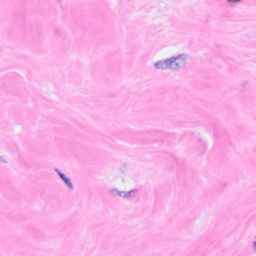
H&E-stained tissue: Breast